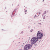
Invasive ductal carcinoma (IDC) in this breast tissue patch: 0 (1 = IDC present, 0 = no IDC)